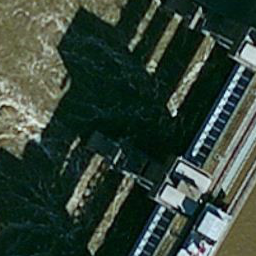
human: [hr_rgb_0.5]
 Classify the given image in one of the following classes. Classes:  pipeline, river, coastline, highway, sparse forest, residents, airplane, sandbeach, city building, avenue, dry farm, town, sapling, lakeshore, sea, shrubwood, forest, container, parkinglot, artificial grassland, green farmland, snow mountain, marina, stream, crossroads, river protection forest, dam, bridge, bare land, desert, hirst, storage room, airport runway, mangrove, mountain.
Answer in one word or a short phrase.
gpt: dam